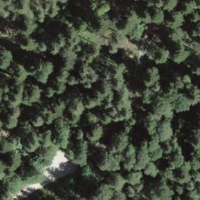
EUNIS habitat code: 43
Species observed at this site:
Lamium galeobdolon